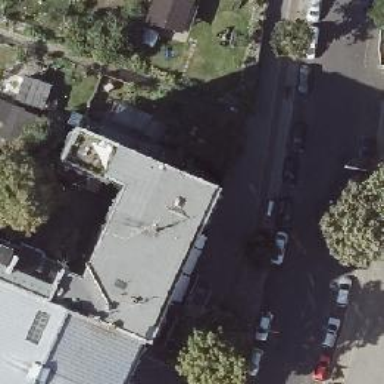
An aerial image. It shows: Bar.